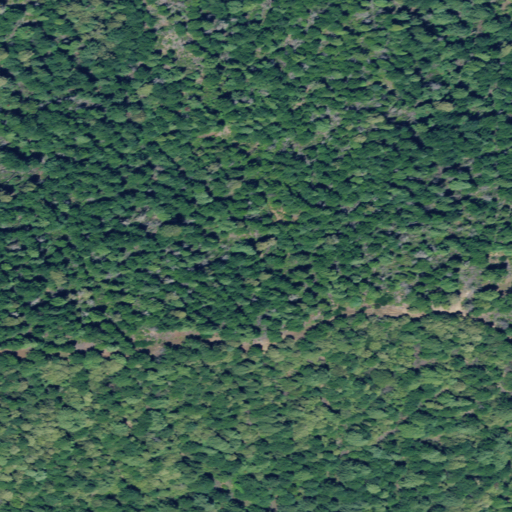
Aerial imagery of ridge(s) in California named Lake Ridge containing evergreen forest and open development